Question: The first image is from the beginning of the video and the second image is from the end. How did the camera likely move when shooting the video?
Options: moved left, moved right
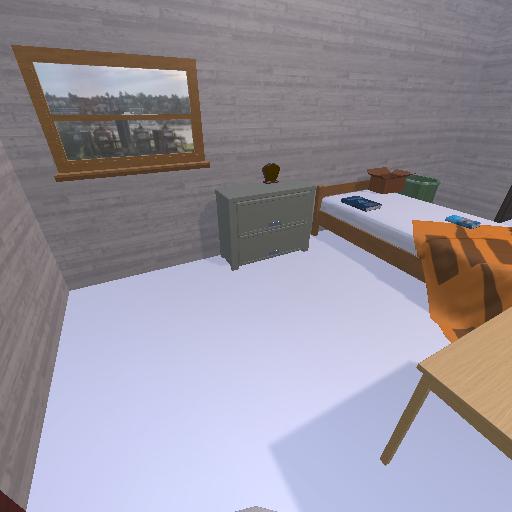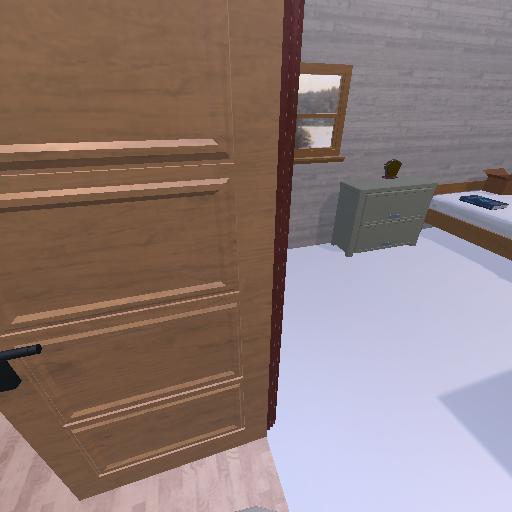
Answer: moved left